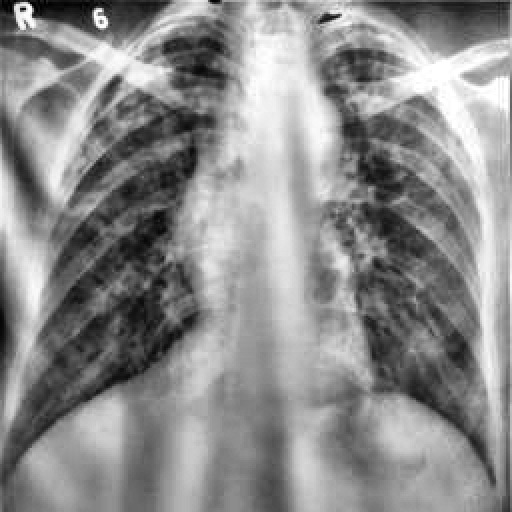
Finding: TUBERCULOSIS